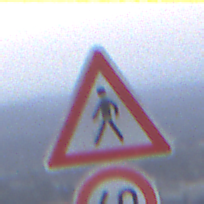
Verkehrszeichen: FussgaengerRechts
Zusatzzeichen unten: Geschwindigkeit60
Umgebung: Outdoor, Suburban
Tageszeit: SunriseSunset
Wetter: Clear
Licht: Natural
Jahreszeit: NotSpecified
Kontrast: LowContrast